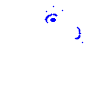
Particle: pion